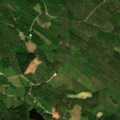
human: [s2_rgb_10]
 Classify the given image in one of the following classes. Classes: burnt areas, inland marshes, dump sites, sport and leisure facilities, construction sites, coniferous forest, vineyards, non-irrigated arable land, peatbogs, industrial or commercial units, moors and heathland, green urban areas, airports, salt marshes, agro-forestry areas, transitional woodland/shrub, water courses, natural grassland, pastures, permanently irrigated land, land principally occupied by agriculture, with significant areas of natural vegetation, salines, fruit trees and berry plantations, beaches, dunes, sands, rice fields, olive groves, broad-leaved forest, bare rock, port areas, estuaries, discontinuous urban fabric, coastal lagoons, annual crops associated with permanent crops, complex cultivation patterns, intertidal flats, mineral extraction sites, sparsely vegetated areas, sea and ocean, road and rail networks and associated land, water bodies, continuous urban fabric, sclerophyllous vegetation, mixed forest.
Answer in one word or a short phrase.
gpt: coniferous forest, mixed forest, transitional woodland/shrub